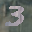
Label: 3